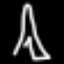
Label: The Eiffel Tower